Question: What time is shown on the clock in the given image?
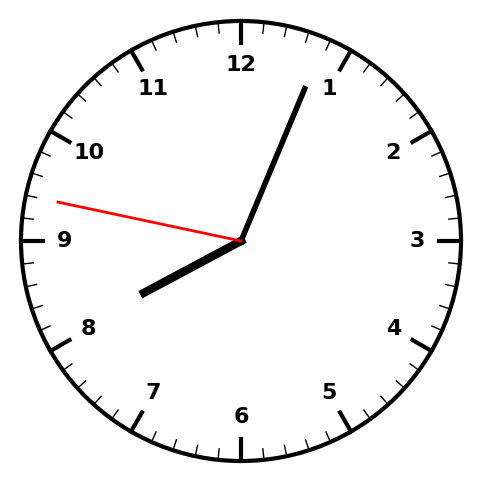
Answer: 08:03:47